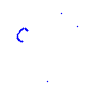
Particle: pion